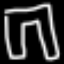
Label: pants